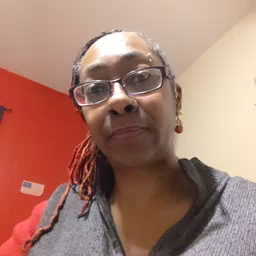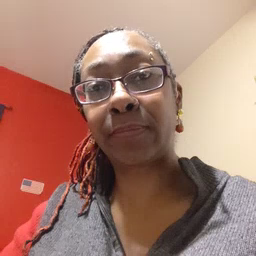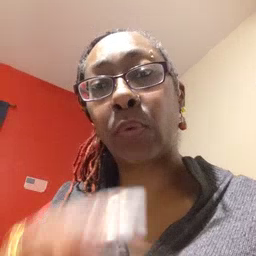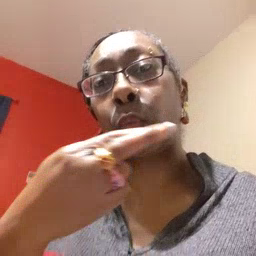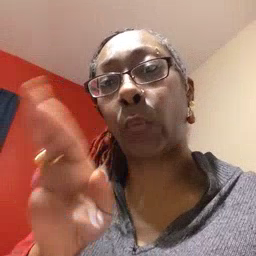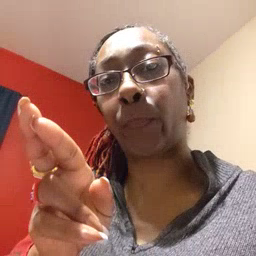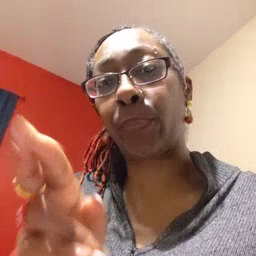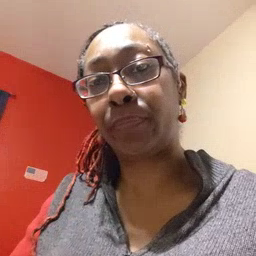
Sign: room